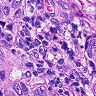
Metastatic tissue present: yes